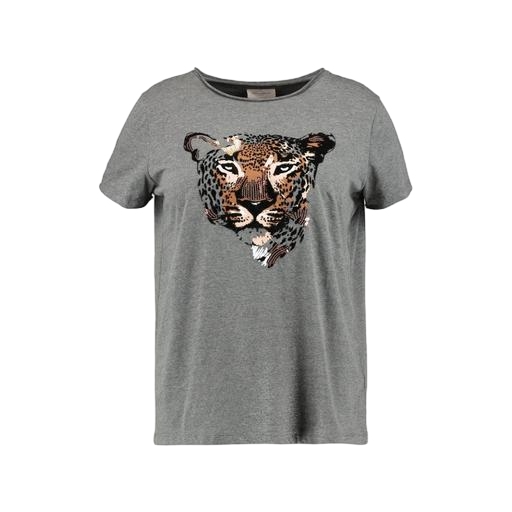
black plus size printed t-shirt only macy, t-shirt wild print, blue animal-print t-shirt only macy, white background